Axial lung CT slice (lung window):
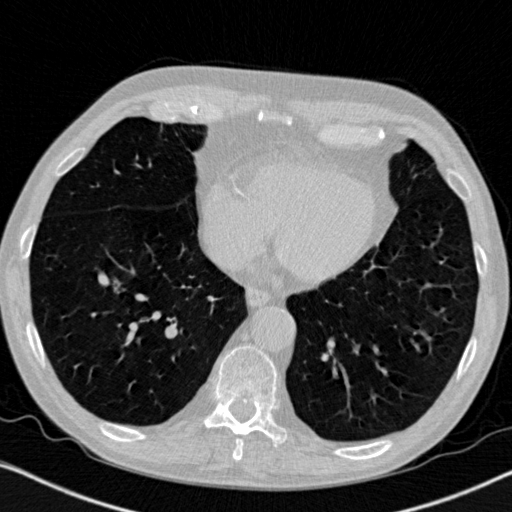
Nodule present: no